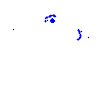
Particle: pion